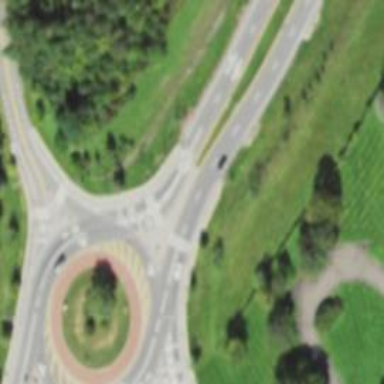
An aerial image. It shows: Primary highway with roundabout junction. The road is expressway.